Interaction volume radius: 5 \u00c5
Interaction volume height: 20 \u00c5
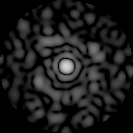
Disorder parameter: 0.8176